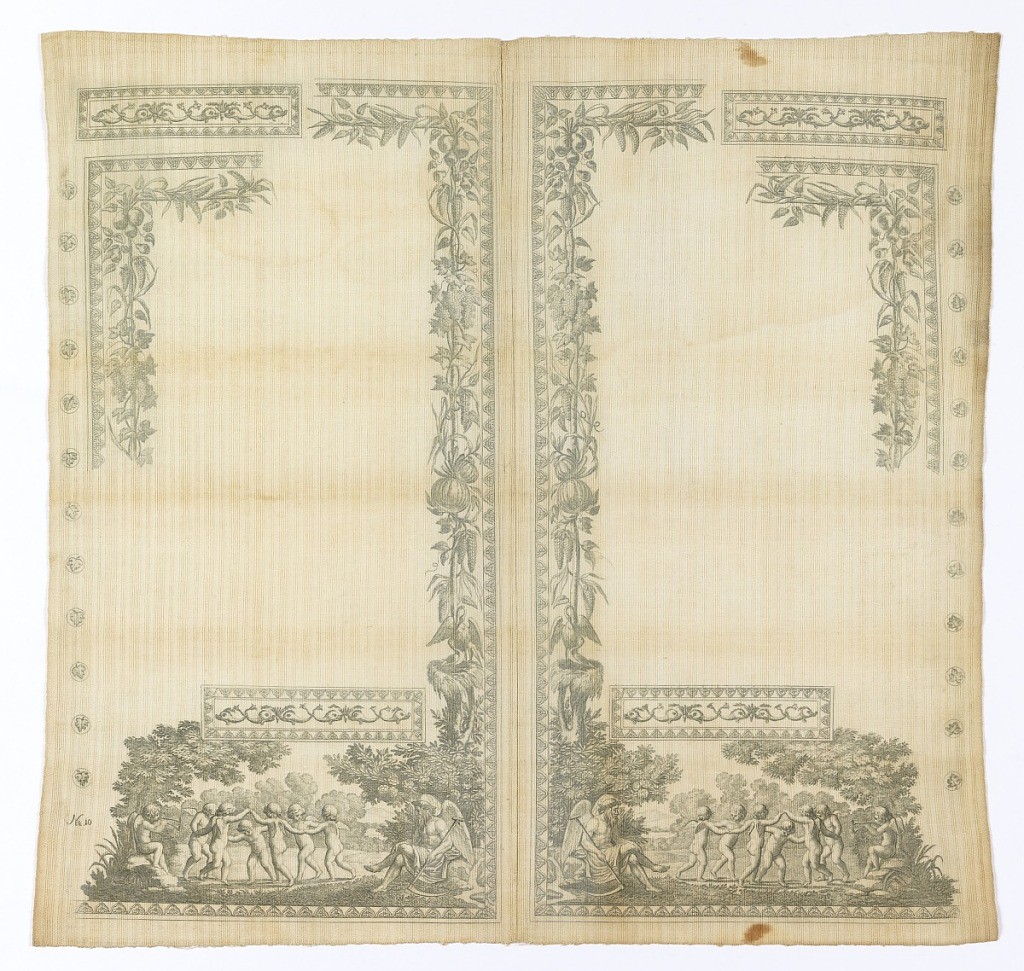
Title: Waistcoat, uncut
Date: ca. 1795
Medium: cotton Technique: printed by engraved plate on plain weave foundation
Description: Printed fabric for waistcoat fronts, with pockets, collars, and buttons, not yet cut or sewn. Pattern of cupids dancing before Father Time, with storks, fruit and foliage, in verdigris green on off-white.